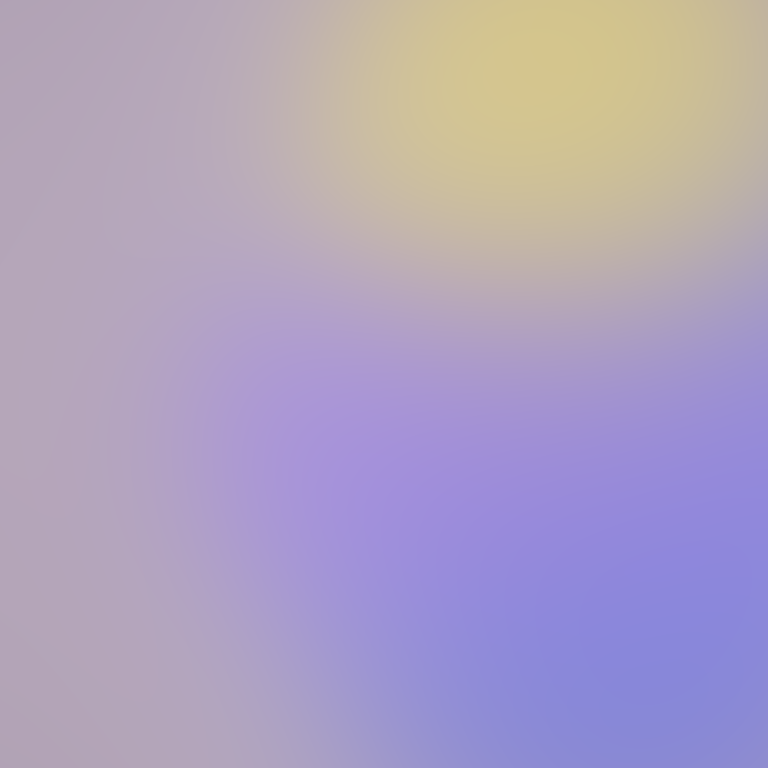
Abstract light effect, smooth gradient from soft lavender to warm yellow, serene atmosphere, diffuse glow, no room, no furniture, no objects.